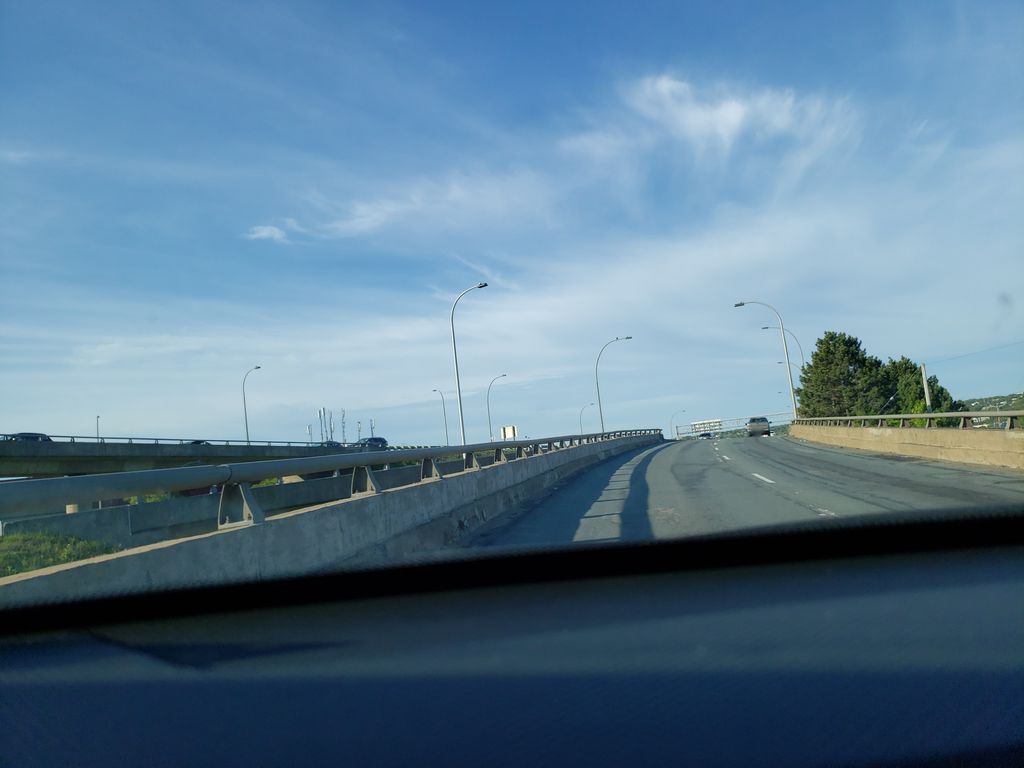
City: halifax